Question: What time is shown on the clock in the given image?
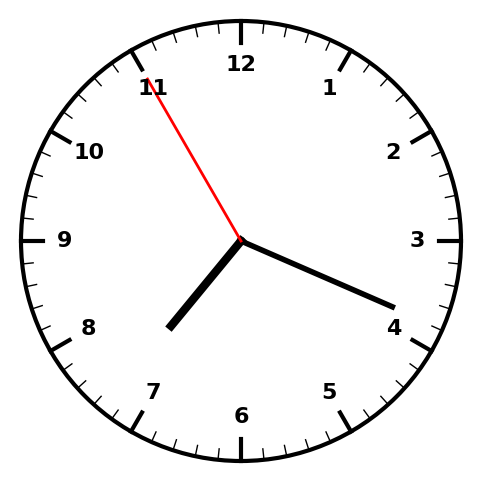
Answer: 07:18:55